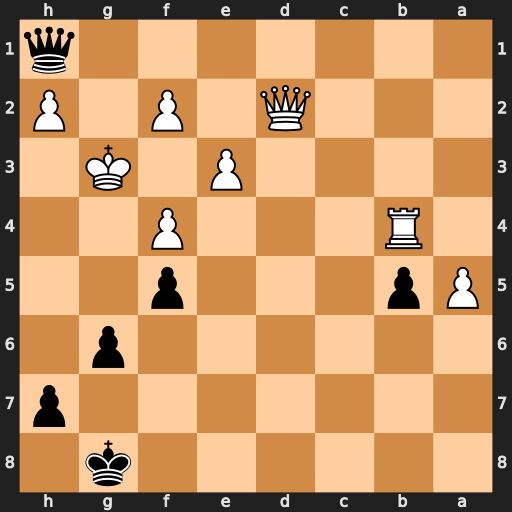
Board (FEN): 6k1/7p/6p1/Pp3p2/1R3P2/4P1K1/3Q1P1P/7q
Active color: b
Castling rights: -
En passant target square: -
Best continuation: Qg1+ Kf3 Qg4#